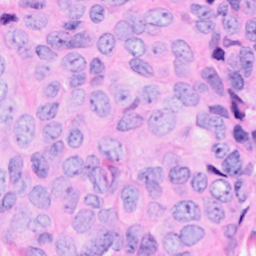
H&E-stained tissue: Breast